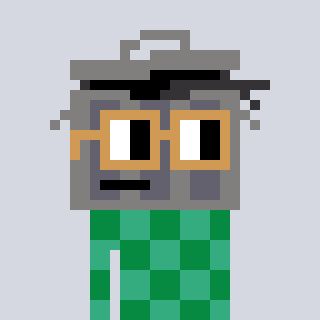
a pixel art character with square brown glasses, a trashcan-shaped head and a teal-colored body on a cool background